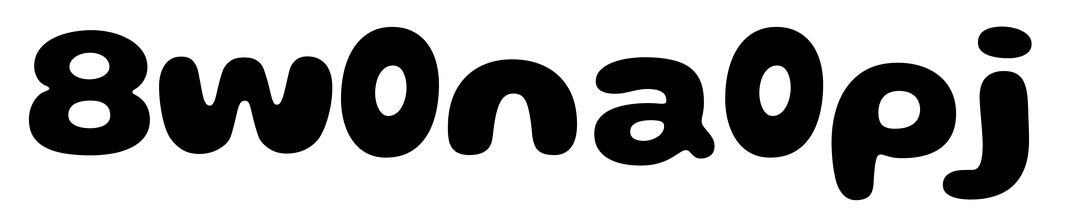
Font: Gluten_Bold